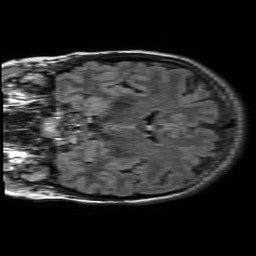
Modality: FLAIR
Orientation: coronal
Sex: female
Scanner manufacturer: philips
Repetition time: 11 s
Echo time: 0.125 s